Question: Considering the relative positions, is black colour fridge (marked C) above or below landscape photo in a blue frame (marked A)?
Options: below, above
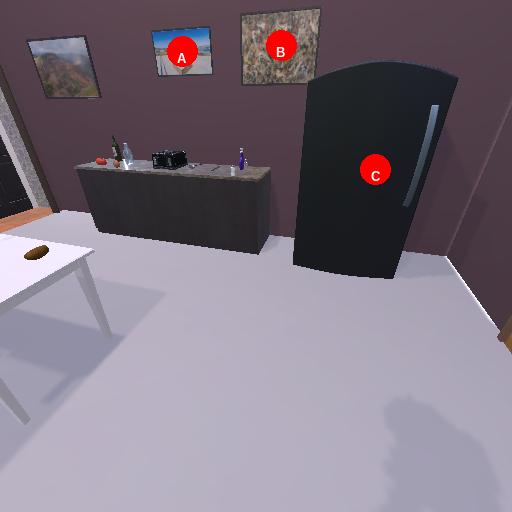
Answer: below